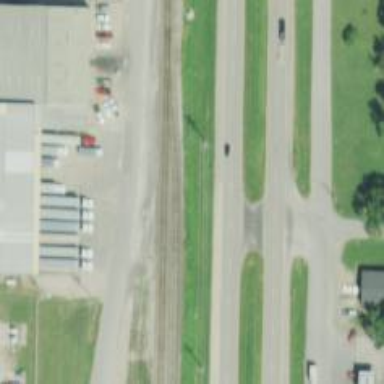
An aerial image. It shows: Railway siding for service.